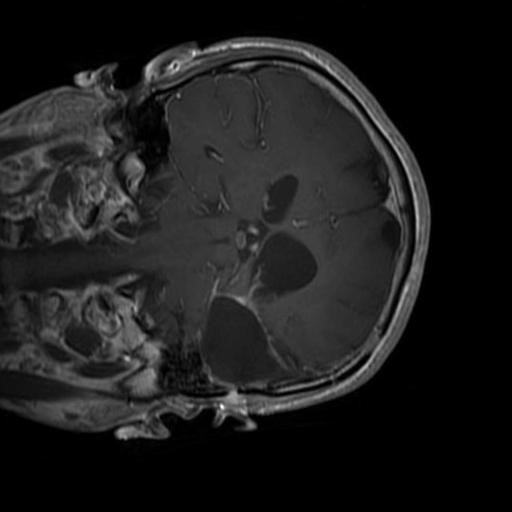
Label: brain_glioma